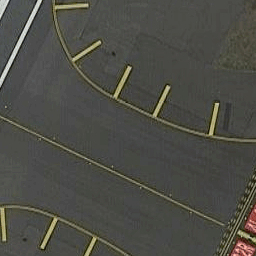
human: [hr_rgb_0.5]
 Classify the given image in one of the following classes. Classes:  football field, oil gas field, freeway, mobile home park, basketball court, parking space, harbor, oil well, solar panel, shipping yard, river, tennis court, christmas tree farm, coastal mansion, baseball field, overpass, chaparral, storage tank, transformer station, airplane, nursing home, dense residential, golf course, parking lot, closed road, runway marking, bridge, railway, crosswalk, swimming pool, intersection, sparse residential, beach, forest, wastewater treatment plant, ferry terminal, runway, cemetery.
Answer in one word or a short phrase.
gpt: runway marking